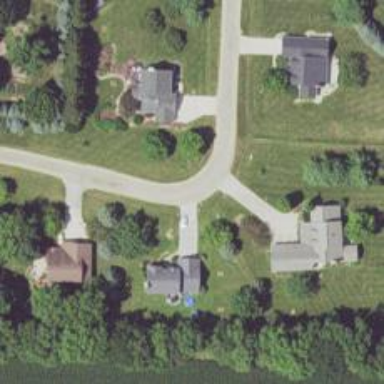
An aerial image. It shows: Residential road.